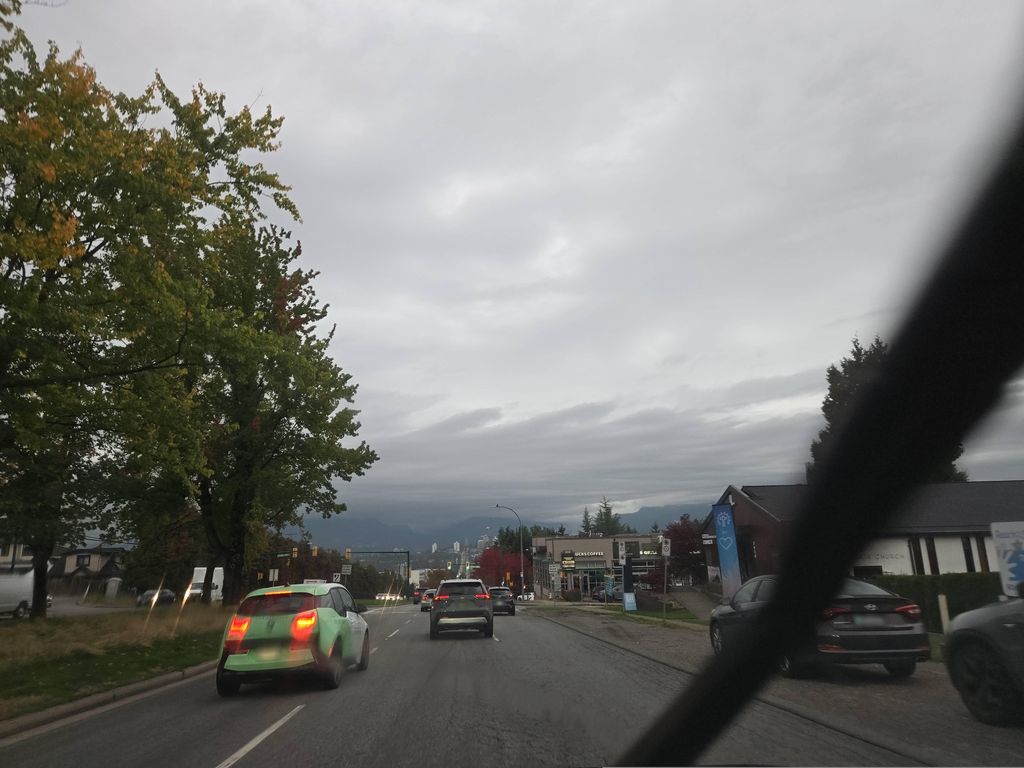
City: vancouver